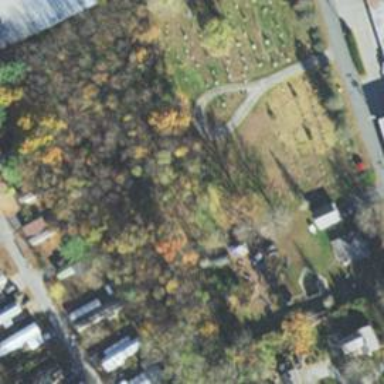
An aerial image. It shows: Cemetery.